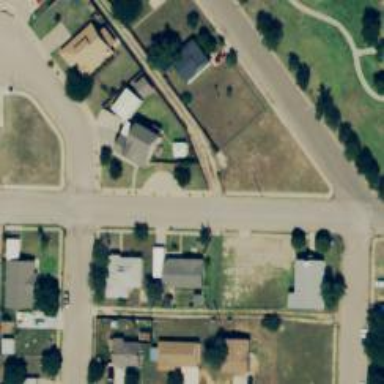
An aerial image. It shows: Alley classified as service road.